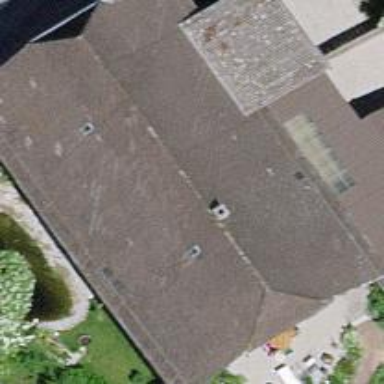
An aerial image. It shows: Farm building.